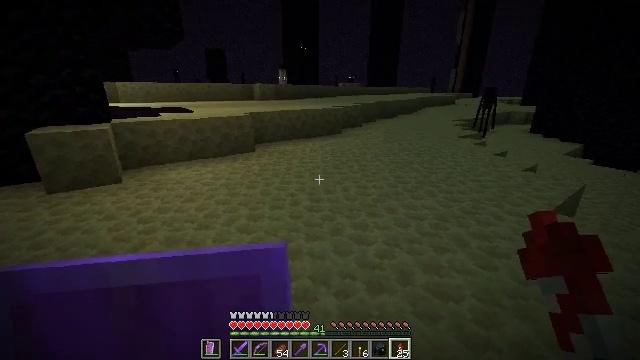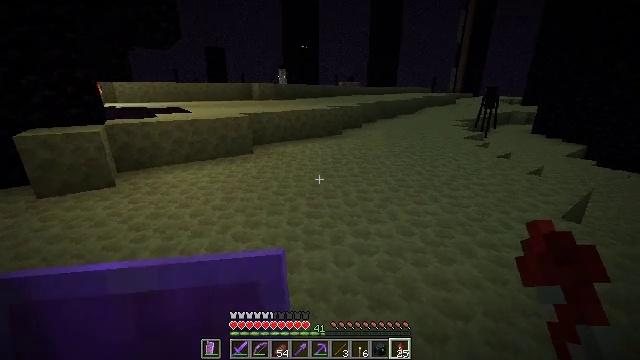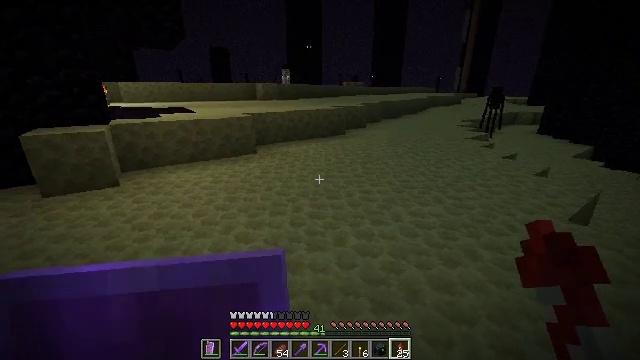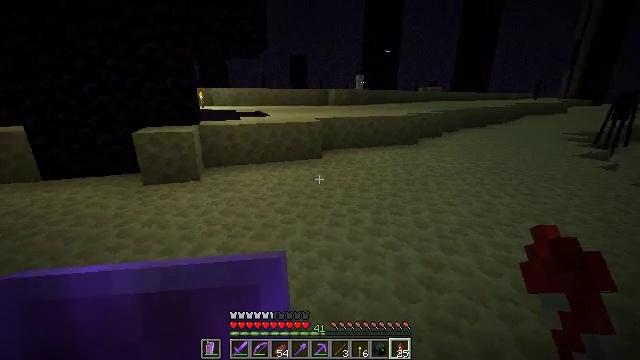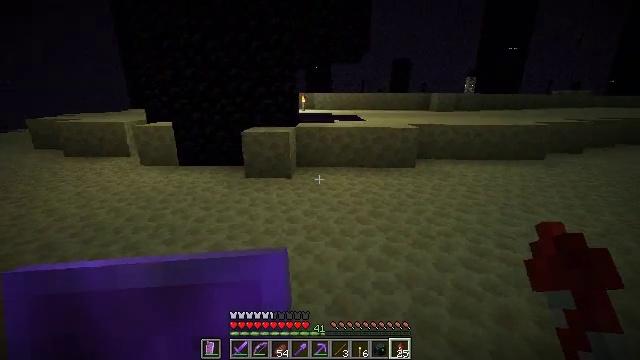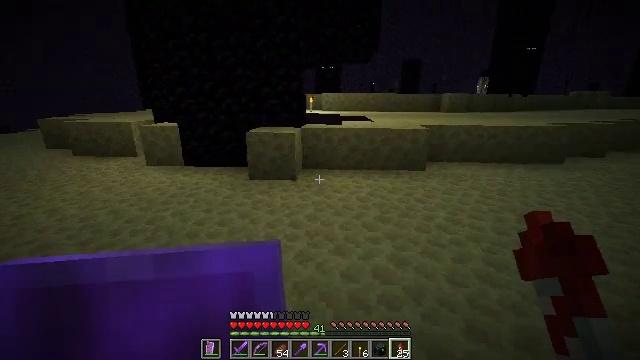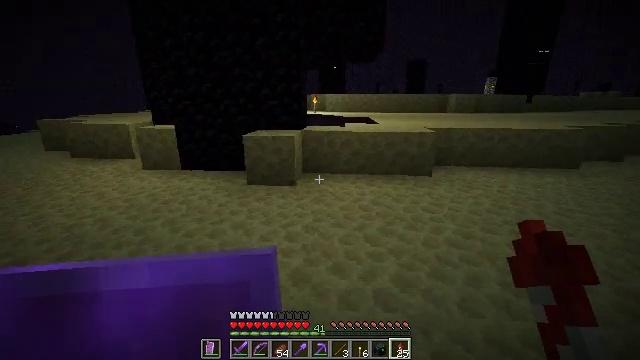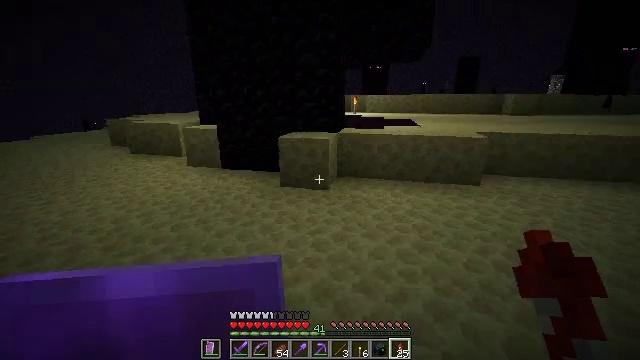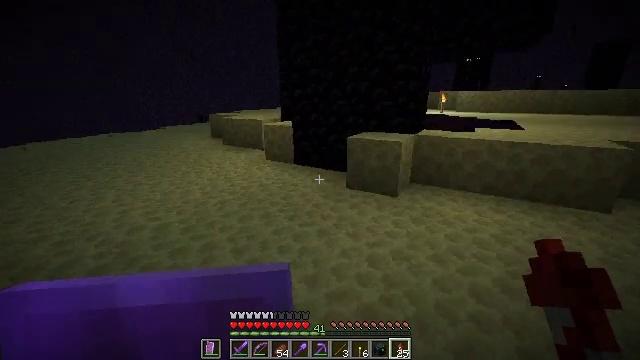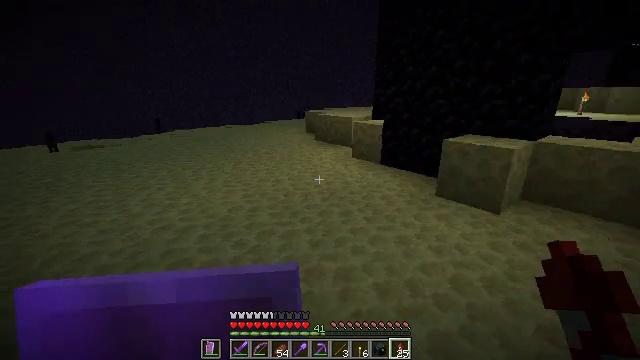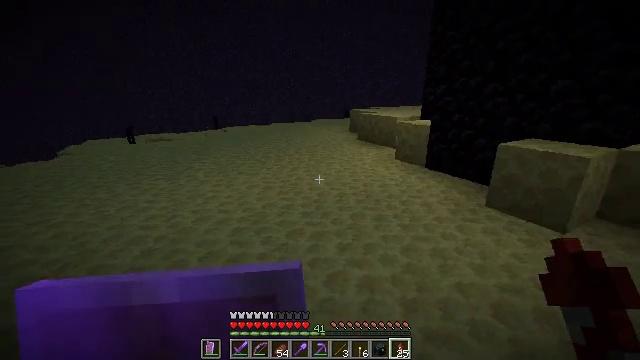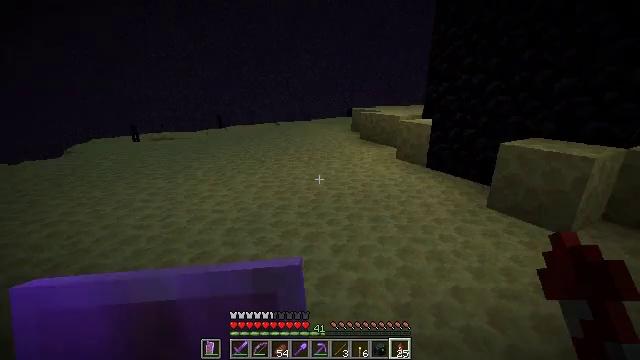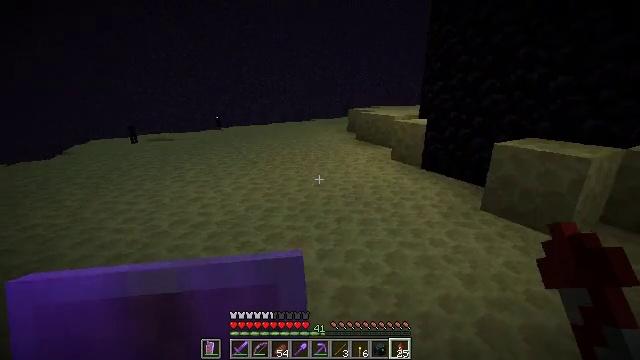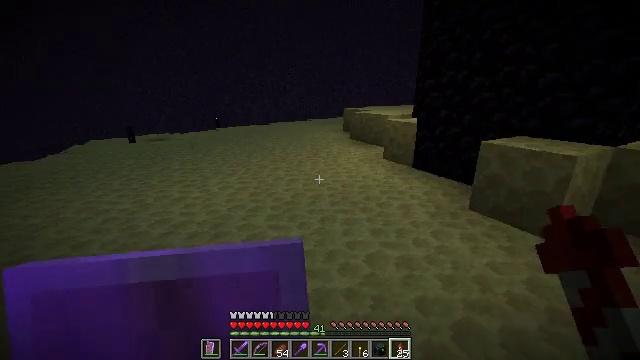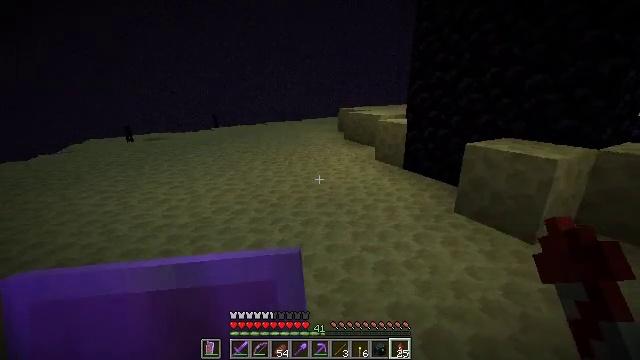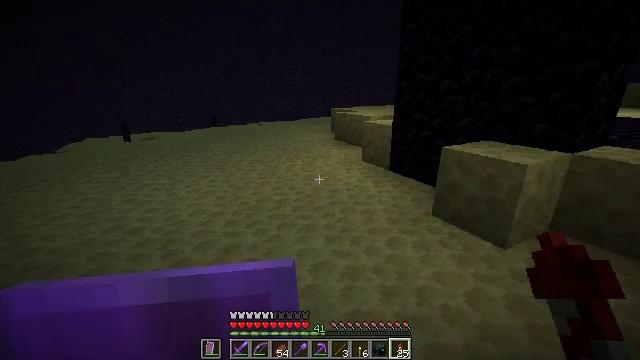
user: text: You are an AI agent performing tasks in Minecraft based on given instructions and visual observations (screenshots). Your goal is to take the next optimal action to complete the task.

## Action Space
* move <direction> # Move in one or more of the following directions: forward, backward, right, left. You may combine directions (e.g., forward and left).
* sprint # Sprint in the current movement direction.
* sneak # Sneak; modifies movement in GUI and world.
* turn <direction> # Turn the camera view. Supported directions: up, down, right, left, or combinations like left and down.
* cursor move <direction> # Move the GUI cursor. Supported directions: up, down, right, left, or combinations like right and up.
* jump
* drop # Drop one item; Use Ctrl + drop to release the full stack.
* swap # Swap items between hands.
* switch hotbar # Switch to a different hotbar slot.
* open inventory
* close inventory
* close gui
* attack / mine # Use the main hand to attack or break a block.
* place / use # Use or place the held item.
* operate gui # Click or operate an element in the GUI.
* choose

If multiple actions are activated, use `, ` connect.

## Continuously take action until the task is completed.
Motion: motion action
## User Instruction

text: Mine the tough obsidian.
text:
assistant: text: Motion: move forward
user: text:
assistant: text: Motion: move forward
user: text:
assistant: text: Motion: move forward, turn left and up
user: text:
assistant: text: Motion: move forward, turn left
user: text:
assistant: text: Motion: move forward, turn left
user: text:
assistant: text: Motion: move forward and move right, turn left
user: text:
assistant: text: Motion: move forward and move right, turn left
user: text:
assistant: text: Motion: move forward and move right, turn left
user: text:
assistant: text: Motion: move forward and move right, turn left
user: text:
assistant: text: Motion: move forward and move right, turn left
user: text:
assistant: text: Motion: move forward and move right
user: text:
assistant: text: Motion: move right
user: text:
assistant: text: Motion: move right
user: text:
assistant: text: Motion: move right
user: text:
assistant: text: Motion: move right
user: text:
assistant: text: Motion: move right
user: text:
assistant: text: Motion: move right
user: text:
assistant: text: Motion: move right
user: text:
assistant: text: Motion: no_op
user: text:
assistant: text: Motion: no_op
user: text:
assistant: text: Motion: no_op
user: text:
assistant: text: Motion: move right
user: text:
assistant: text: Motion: move right, turn right
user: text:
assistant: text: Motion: move right, turn right
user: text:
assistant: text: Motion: move right, turn right
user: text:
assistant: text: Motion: move right
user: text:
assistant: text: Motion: move forward and move right
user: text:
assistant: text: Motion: move forward and move right
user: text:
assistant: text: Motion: move forward and move right, turn left
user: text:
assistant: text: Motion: move forward and move right